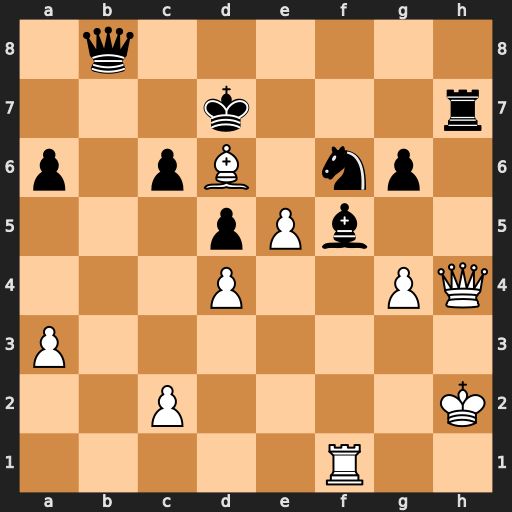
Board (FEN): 1q6/3k3r/p1pB1np1/3pPb2/3P2PQ/P7/2P4K/5R2
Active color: w
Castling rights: -
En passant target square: -
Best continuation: Qxh7+ Nxh7 Bxb8